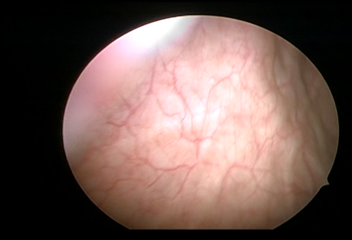
Modality: WLC
Class: Normal mucosa
Bladder cancer association: No